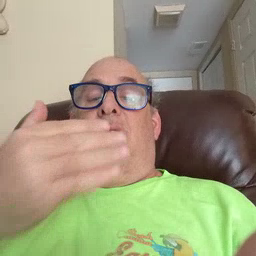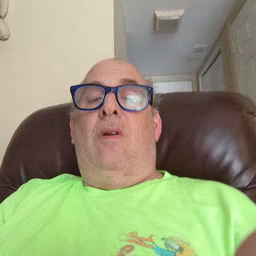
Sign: thankyou